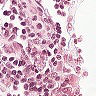
Metastatic tissue present: no